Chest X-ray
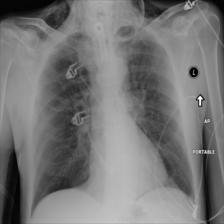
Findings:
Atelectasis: negative
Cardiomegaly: negative
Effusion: negative
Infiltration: negative
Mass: negative
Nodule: negative
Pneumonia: negative
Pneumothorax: negative
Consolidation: negative
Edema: negative
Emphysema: negative
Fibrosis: negative
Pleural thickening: negative
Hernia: negative